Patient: sex M, age 71
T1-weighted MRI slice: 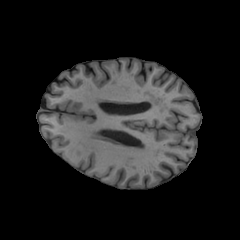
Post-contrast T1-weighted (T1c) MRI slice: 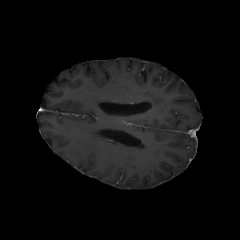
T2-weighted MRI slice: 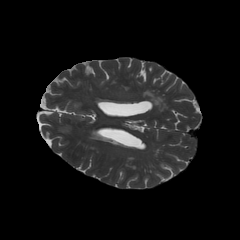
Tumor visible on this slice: yes
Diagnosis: Glioblastoma, IDH-wildtype
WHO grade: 4